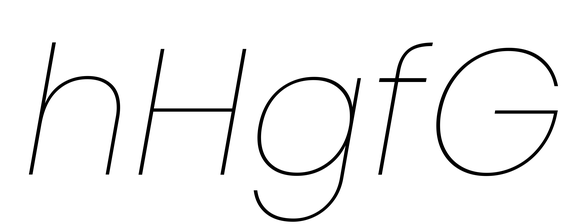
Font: Poppins-ThinItalic